Question: Hey we are facing a space utilization problem or I am not clear what name I should give to problem.
Basically its a mesh problem.
I have tried to explain my problem using an image.

Problem statement is somewhat like below.
1. The box with the diagonal line is an item which has to be distributed in best proportion such as it should fit in all available container.
2. Containers are shown in different colors.
3. Now all containers will be in rectangle shape.
4. All containers has to be placed either in portrait mode or in landscape mode.
Both containers and item can be measured in width and height, for program they are pixels basically.
Based on comments of fellow members,<URL> here are the clarification on the same
1. It's a 2D arrangement
2. Yes we can rearrange the containers to achieve the best possible pattern.
3. No part of item should be in blank space. Item has to be a part of any container.
4. Item can overlap the container, and height and width can be vary from container to container. And Item's height width can also vary, but shape will remain rectangle always.
5. Location of Item is preferable if it sticks to top-left.
6. Yes it is somewhat like bin packing algorithm, but only problem with that algorithm is , in Bin packing items are more and container is one, in our case item is one and containers are more. So basically its a distribution problem.
7. Idea is the problem actually that we have the size of the container and need to place the containers so that we can create that rectangle.
The program should give following output
1. Position of the container
2. Part of item the container has inside.
3. And Arrangement pattern.
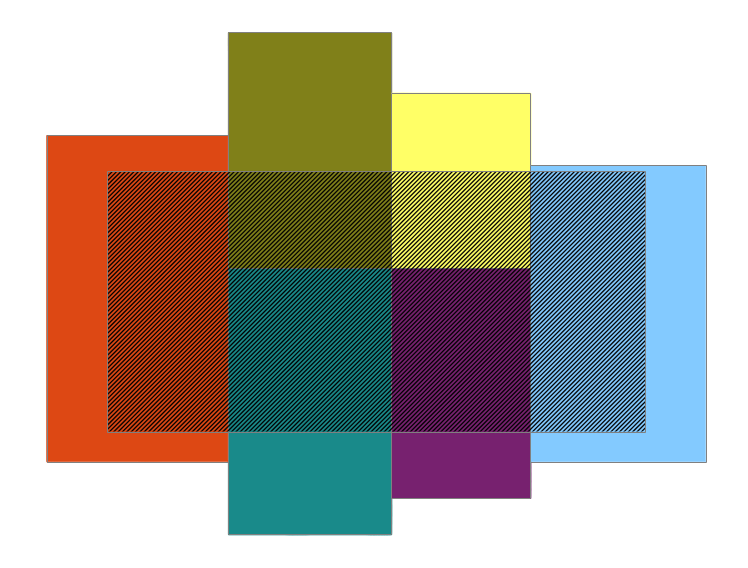
Answer: here something unsophisticated unoptimal but easy as a start point
- -
Algorithm:
1. rotate all containers (bins) to get 480 height
2. sort bins by width after rotation descending
3. need ceil(1080/480)=3 lines of 480px bins
4. use the widest bins to fill all the lines but never crossing 1920px they are sorted so use the first ones all used ones mark as used use only unused bins
5. arrange rest of the bins to lines (goes to the shortest line) so take unused bins determine which line is shortest if the shortest line is already 1920px wide or more then stop if not move the bin to that line and mark it as used
C++ source code (ugly static allocation but simple and no lib used):
'''
//---------------------------------------------------------------------------
struct _rec { int x,y,xs,ys,_used; };
_rec bin[128],item; int bins=0;
//---------------------------------------------------------------------------
void bin_generate(int n) // generate problem
{
int i;
Randomize();
item.x=0;
item.y=0;
item.xs=1920;
item.ys=1080;
for (bins=0;bins<n;bins++)
{
bin[bins].x=0;
bin[bins].y=0;
i=Random(2);
if (i==0) { bin[bins].xs=320; bin[bins].ys=480; }
else if (i==1) { bin[bins].xs=480; bin[bins].ys=800; }
else i=i;
// if (i==2) { bin[bins].xs=1920; bin[bins].ys=1080; }
}
}
//---------------------------------------------------------------------------
void bin_solve() // try to solve problem
{
int i,e,n,x,y,x0[128],y0[128],common=480;
_rec *r,*s,t;
// rotate bins to ys=480
for (r=bin,i=0;i<bins;i++,r++) if (r->xs==common) { x=r->xs; r->xs=r->ys; r->ys=x; }
// sort bins by xs desc
for (e=1;e;) for (e=0,r=bin,s=r+1,i=1;i<bins;i++,r++,s++) if (r->xs<s->xs) { t=*r; *r=*s; *s=t; e=1; }
// prepare lines needed ... n is num of lines, _rest is one common side height line is needed to add
n=item.ys/common; if (item.ys%common) n++; item.x=0; item.y=0;
for (i=0;i<n;i++) { x0[i]=0; y0[i]=common*i; }
for (r=bin,i=0;i<bins;i++,r++) r->_used=0;
// arrange wide bins to lines
for (e=0;e<n;e++)
for (r=bin,i=0;i<bins;i++,r++)
if (!r->_used)
if (x0[e]+r->xs<=item.xs)
{
r->x=x0[e];
r->y=y0[e];
r->_used=1;
x0[e]+=r->xs;
if (x0[e]>=item.xs) break;
}
// arrange rest bins to lines (goes to the shortest line)
for (r=bin,i=0;i<bins;i++,r++)
if (!r->_used)
{
// find shortest line
for (e=0,x=0;x<n;x++) if (x0[e]>x0[x]) e=x;
// stop if shortest line is already wide enough
if (x0[e]>=item.xs) break;
// fit the bin in it
r->x=x0[e];
r->y=y0[e];
r->_used=1;
x0[e]+=r->xs;
}
// arrange the unused rest below
for (x=0,y=n*common+40,r=bin,i=0;i<bins;i++,r++) if (!r->_used) { r->x=x; r->y=y; x+=r->xs; }
}
//---------------------------------------------------------------------------
'''
Usage:
- 'bin_generate(7);''bin[bins]'- 'bin_solve();''bin[bins]'- - - -
when you have not guarantied fixed common container size then you have to compute it instead...
'''
//---------------------------------------------------------------------------
struct _rec { int x,y,xs,ys,_used; _rec(){}; _rec(_rec& a){ *this=a; }; ~_rec(){}; _rec* operator = (const _rec *a) { *this=*a; return this; }; /*_rec* operator = (const _rec &a) { ...copy... return this; };*/ };
List<_rec> bin,bintype;
_rec item;
//---------------------------------------------------------------------------
void bin_generate(int n) // generate problem
{
int i;
_rec r;
Randomize();
// target resolution
item.x=0; item.xs=1920;
item.y=0; item.ys=1080;
// all used device sizes in portrait start orientation
bintype.num=0; r.x=0; r.y=0; r._used=0;
r.xs= 320; r.ys= 480; bintype.add(r);
r.xs= 480; r.ys= 800; bintype.add(r);
r.xs= 540; r.ys= 960; bintype.add(r);
// r.xs=1080; r.ys=1920; bintype.add(r);
// create test case
bin.num=0; for (i=0;i<n;i++) bin.add(bintype[Random(bintype.num)]);
}
//---------------------------------------------------------------------------
void bin_solve() // try to solve problem
{
int i,j,k,e,x,y;
_rec *r,s;
List<int> hsiz,hcnt; // histogram of sizes
List< List<int> > lin; // line of bins with common size
// compute histogram of sizes
hsiz.num=0; hcnt.num=0;
for (r=bin.dat,i=0;i<bin.num;i++,r++)
{
x=r->xs; for (j=0;j<hsiz.num;j++) if (x==hsiz[j]) { hcnt[j]++; j=-1; break; } if (j>=0) { hsiz.add(x); hcnt.add(1); }
x=r->ys; for (j=0;j<hsiz.num;j++) if (x==hsiz[j]) { hcnt[j]++; j=-1; break; } if (j>=0) { hsiz.add(x); hcnt.add(1); }
}
// sort histogram by cnt desc (most occurent sizes are first)
for (e=1;e;) for (e=0,j=0,i=1;i<hsiz.num;i++,j++) if (hcnt[j]<hcnt[i])
{
x=hsiz[i]; hsiz[i]=hsiz[j]; hsiz[j]=x;
x=hcnt[i]; hcnt[i]=hcnt[j]; hcnt[j]=x; e=1;
}
// create lin[][]; with ys as common size (separate/rotate bins with common sizes from histogram)
lin.num=0;
for (r=bin.dat,i=0;i<bin.num;i++,r++) r->_used=0;
for (i=0;i<hsiz.num;i++)
{
lin.add(); lin[i].num=0; x=hsiz[i];
for (r=bin.dat,j=0;j<bin.num;j++,r++)
{
if ((!r->_used)&&(x==r->xs)) { lin[i].add(j); r->_used=1; y=r->xs; r->xs=r->ys; r->ys=y; }
if ((!r->_used)&&(x==r->ys)) { lin[i].add(j); r->_used=1; }
}
}
for (i=0;i<lin.num;i++) if (!lin[i].num) { lin.del(i); i--; }
// sort lin[][] by xs desc (widest bins are first)
for (i=0;i<lin.num;i++)
for (e=1;e;) for (e=0,k=0,j=1;j<lin[i].num;j++,k++)
if (bin[lin[i][k]].xs<bin[lin[i][j]].xs)
{ s=bin[lin[i][j]]; bin[lin[i][j]]=bin[lin[i][k]]; bin[lin[i][k]]=s; e=1; }
// arrange lines to visually check previous code (debug) ... and also compute the total line length (width)
for (y=item.ys+600,i=0;i<lin.num;i++,y+=r->ys) for (x=0,j=0;j<lin[i].num;j++) { r=&bin[lin[i][j]]; r->x=x; r->y=y; x+=r->xs; }
for (i=0;i<lin.num;i++)
{
j=lin[i][lin[i].num-1]; // last bin in line
hsiz[i]=bin[j].x+bin[j].xs; // total width
hcnt[i]=bin[j].ys; // line height
}
// now compute solution
for (r=bin.dat,i=0;i<bin.num;i++,r++) r->_used=0; // reset usage first
for (y=0,k=1,i=0;i<lin.num;i++) // process lines with common size
while(hsiz[i]>=item.xs) // stop if line shorter then needed
{
x=0;
// arrange wide bins to line
for (j=0;j<lin[i].num;j++)
{
r=&bin[lin[i][j]];
if ((!r->_used)&&(x+r->xs<=item.xs))
{
r->x=x; hsiz[i]-=x; x+=r->xs;
r->y=y; r->_used=k;
if (x>=item.xs) break;
}
}
// arrange short bins to finish line
if (x<item.xs)
for (j=lin[i].num-1;j>=0;j--)
{
r=&bin[lin[i][j]];
if (!r->_used)
{
r->x=x; hsiz[i]-=x; x+=r->xs;
r->y=y; r->_used=k;
if (x>=item.xs) break;
}
}
// remove unfinished line
if (x<item.xs)
{
for (j=0;j<lin[i].num;j++)
{
r=&bin[lin[i][j]];
if (r->_used==k)
{
r->x=0; r->y=0;
r->_used=0;
hsiz[i]+=r->xs;
}
}
break;
}
// next line
y+=hcnt[i];
if (y>=item.ys) break; // solution found already?
}
// rotate unused rest to have ys>=as needed but as wide as can be to form last line
e=item.ys-y; x=0;
if (e>0) for (r=bin.dat,i=0;i<bin.num;i++,r++)
if (!r->_used)
{
if ((r->xs<e)&&(r->ys<e)) continue; // skip too small bins
if (r->xs<r->ys) { j=r->xs; r->xs=r->ys; r->ys=j; }
if (r->ys< e) { j=r->xs; r->xs=r->ys; r->ys=j; }
r->x=x; x+=r->xs;
r->y=y; r->_used=1;
}
}
//---------------------------------------------------------------------------
'''
- - - - 'List<>'- 'List<int> x;'- 'x.num''x[]'- 'x.add()''x[]'- 'x.add(q)''x[]'- 'x.del(i)'- - 'List< List<int> > y;''y[][]'- - -